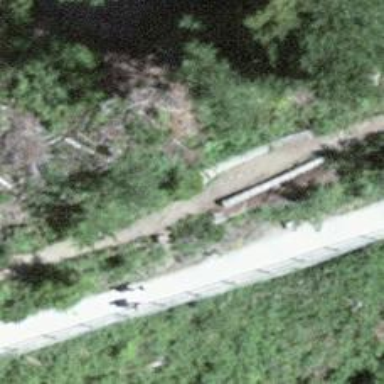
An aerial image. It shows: Brown bench in the vicinity.